Field crop: maize
Growth stage: 2
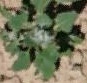
Species: chenopodium